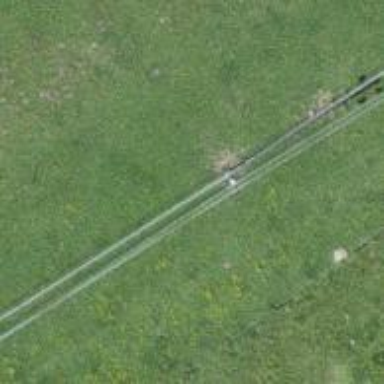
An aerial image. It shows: Power pole.